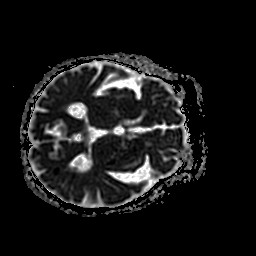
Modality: ADC
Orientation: axial
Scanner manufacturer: ge
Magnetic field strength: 1.5 T
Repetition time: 8 s
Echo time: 0.0977 s